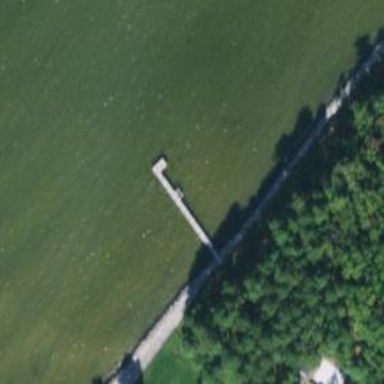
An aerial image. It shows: Breakwater structure.